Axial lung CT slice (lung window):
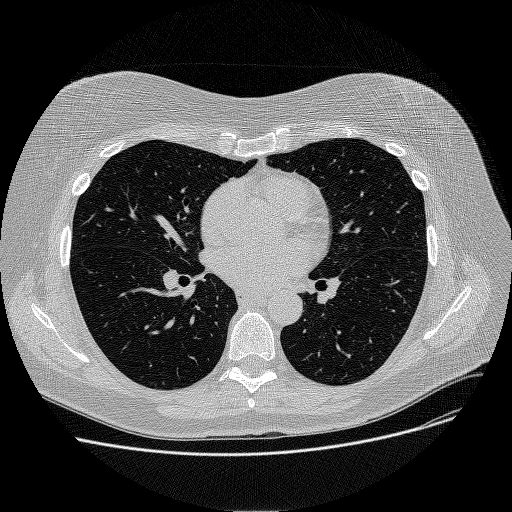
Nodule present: no